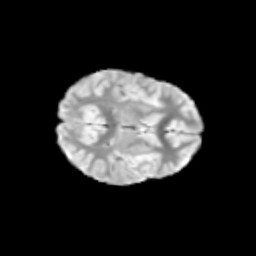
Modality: T2w
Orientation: axial
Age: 11
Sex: female
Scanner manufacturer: siemens
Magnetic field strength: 3 T
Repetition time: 3.8 s
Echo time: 0.07 s